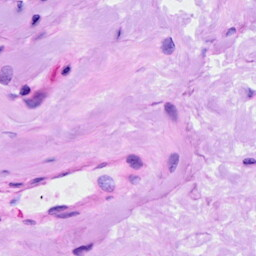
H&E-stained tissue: Ovarian